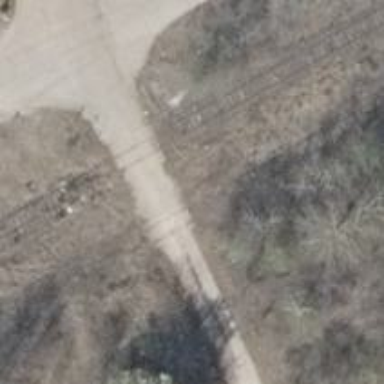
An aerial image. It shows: Level crossing along the railway.